Question: I'm collecting different public-domain <URL>.
After conversion to 'SVG' format, I'm unable to generate font from them, the icon generator throws the following exception:
> [Exception]
01_telephone-xe001.svg: Transforms are currently not supported!
I tried converting the files using <URL>, but that didn't help. I tried to search for these symbols elsewhere, so I managed to find them as a part of linux 'openclipart' package as SVG files but the same error occured.
My question is: How to remove the non-supported transformations from SVG files in order to succesfully generate font from them? Or, does anyone know where to download them without that transformation?
I have opened the file in <URL>.
The font generation still failed. The picture was grouped as stated in Duopixel's answer, so I've ungrouped it and saved. That removed 'g' tags with 'transform' attributes. After that, the font was generated successfully.
Here is the comparison, open the image in a new tab to see it bigger:

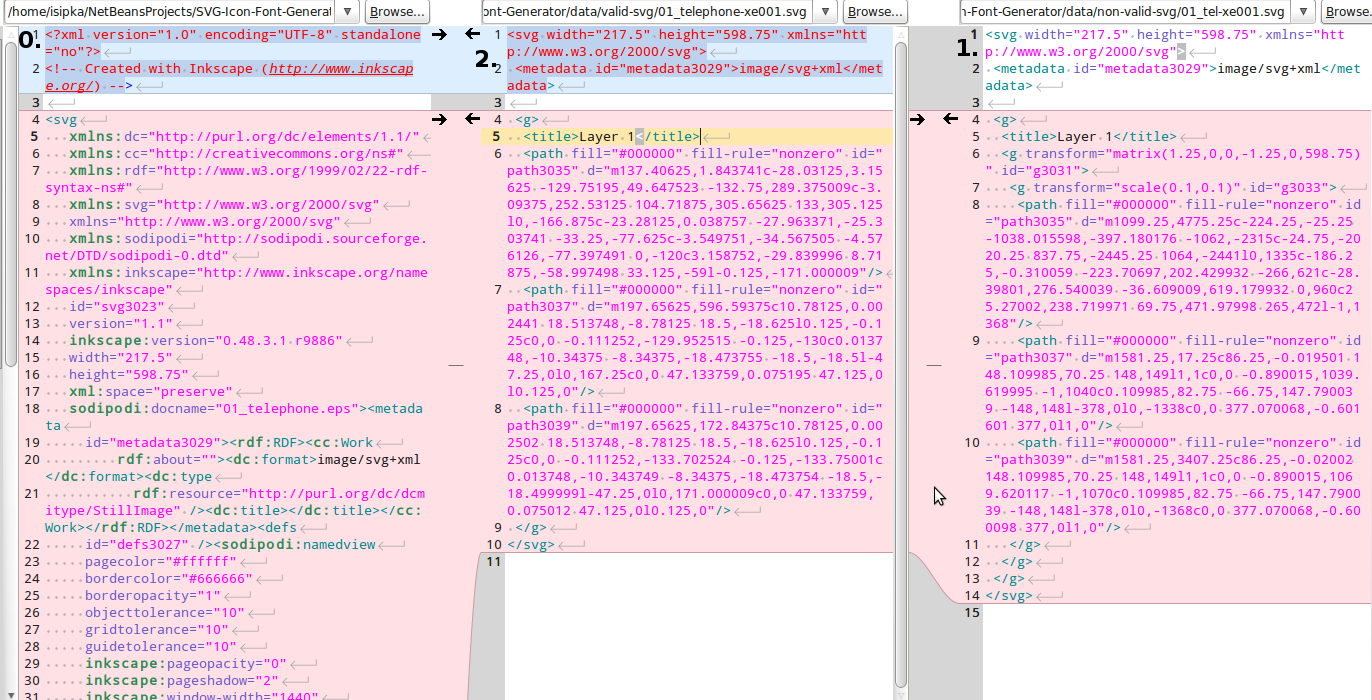
Answer: Open the SVG in SVG-Edit <URL>. If the SVG is grouped then ungroup it. Select each path and if the path has a transformation, then this button will be enabled:

This is the "reorient path tool" it applies the transformation to a path, which is most likely what you need. If this doesn't work, then upload your SVG file somewhere where we can take a look at the code.